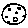
Label: moon